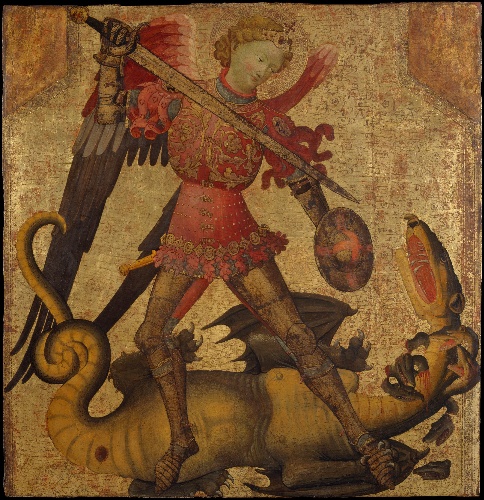
Title: Saint Michael and the Dragon
Artist: Spanish (Valencian) Painter
Artist bio: active in Italy, early 15th century
Date: ca. 1405
Object type: Painting
Classification: Paintings
Medium: Tempera on wood, gold ground
Dimensions: 41 3/8 x 40 3/4 in. (105.1 x 103.5 cm)
Department: European Paintings
Credit line: Rogers Fund, 1912
Accession year: 1912
Repository: Metropolitan Museum of Art, New York, NY
Tags: Shields|Swords|Dragons|Saint Michael